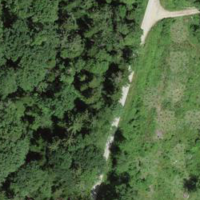
EUNIS habitat code: 44
Species observed at this site:
Circaea lutetiana